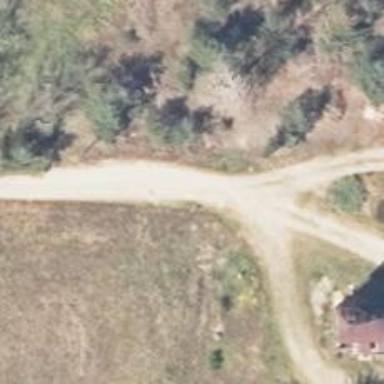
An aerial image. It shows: Driveway with sand surface.